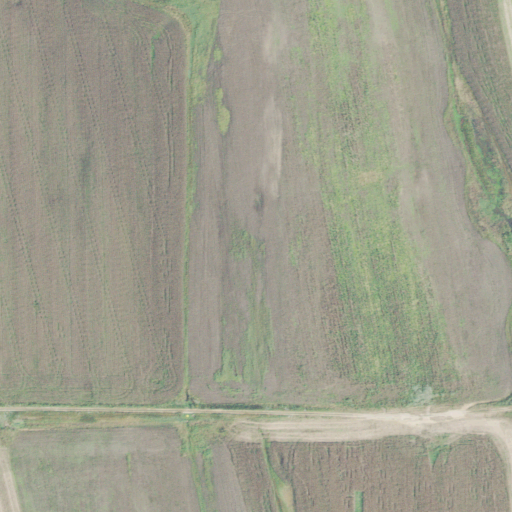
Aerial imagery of depression(s) in Tennessee named Busseltown Dewatering Area containing cultivated crops and herbaceous wetlands